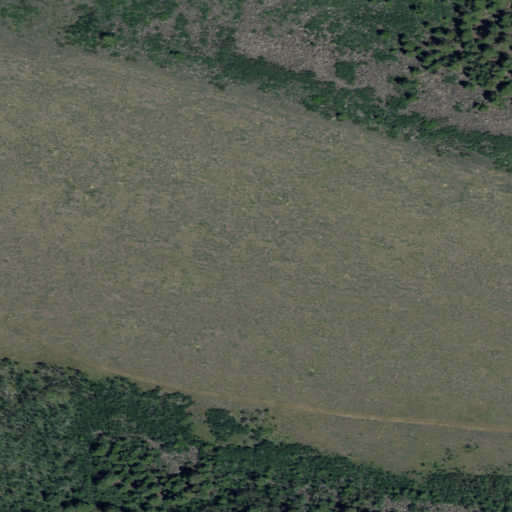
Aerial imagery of crater(s) in Idaho named Morgan Crater containing shrub, evergreen forest, and grassland